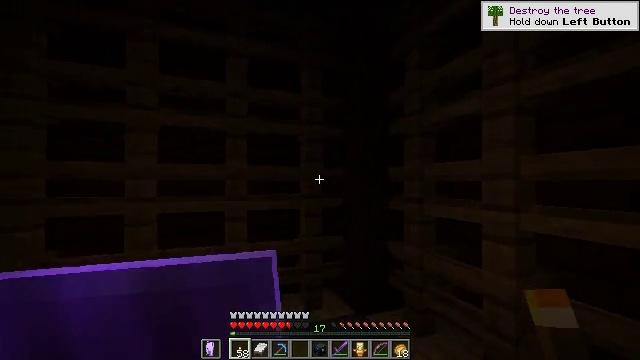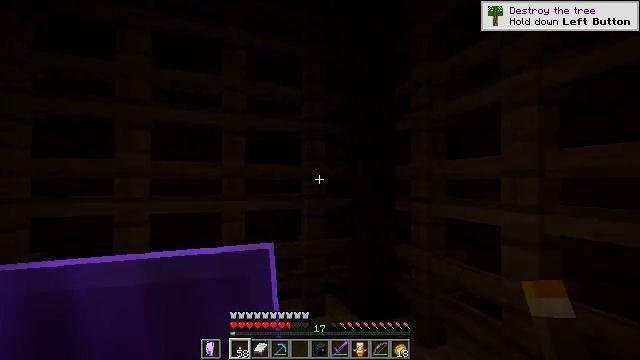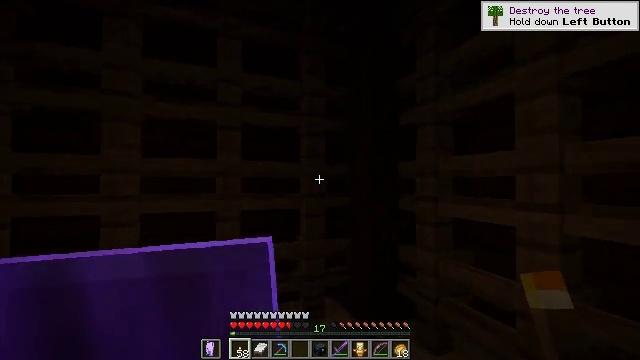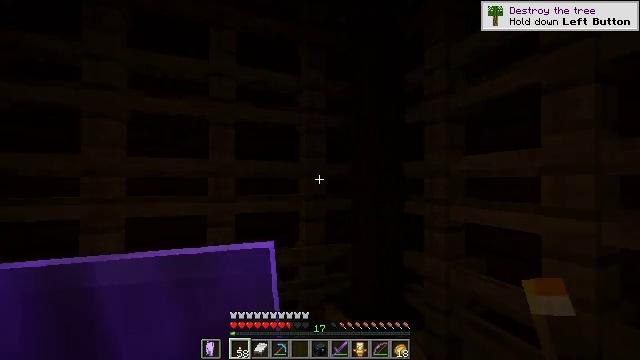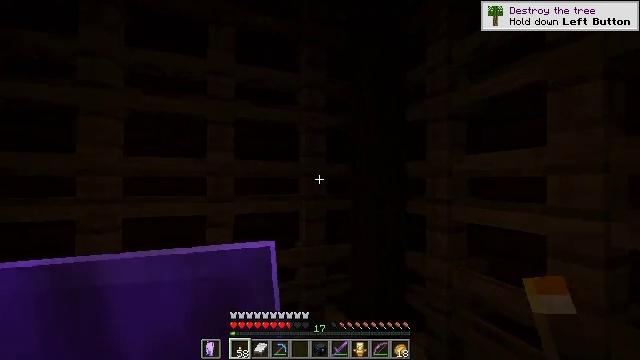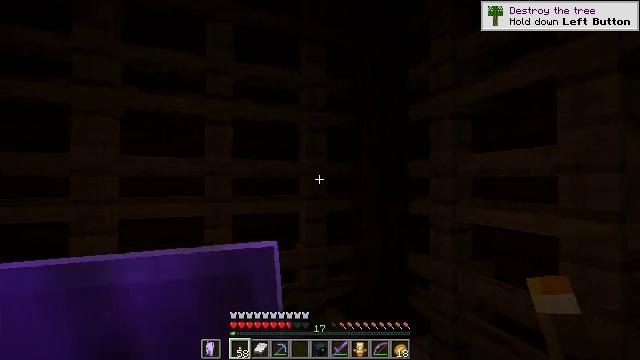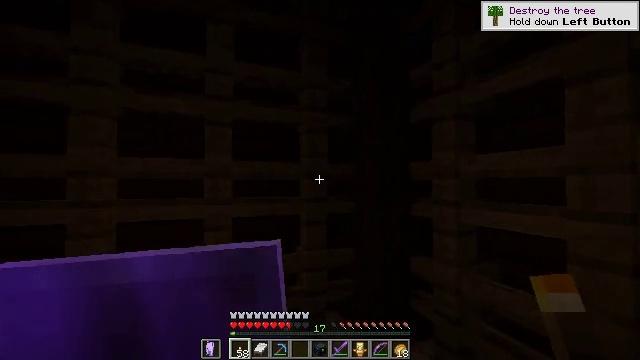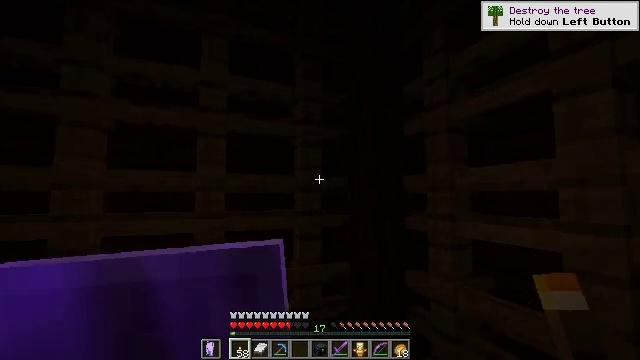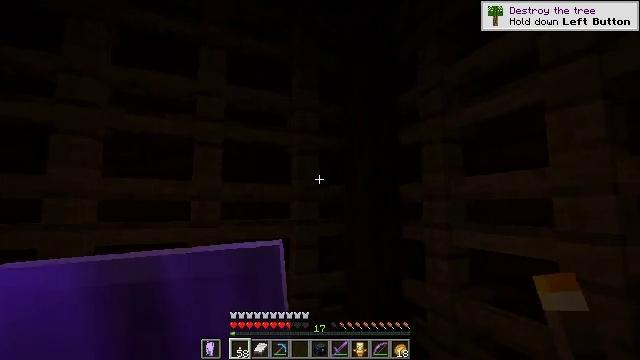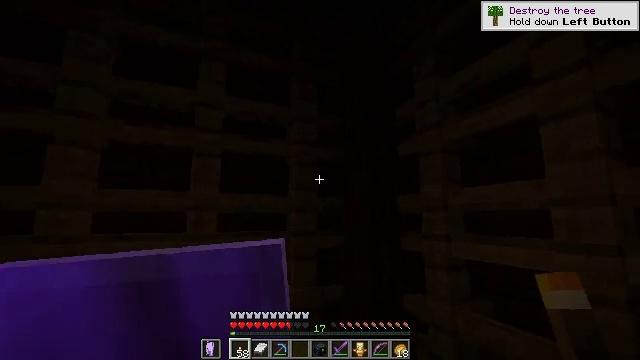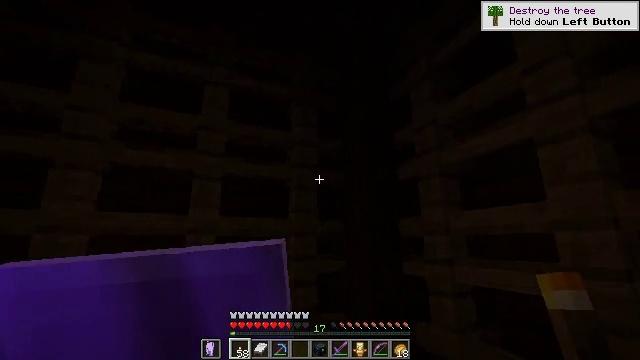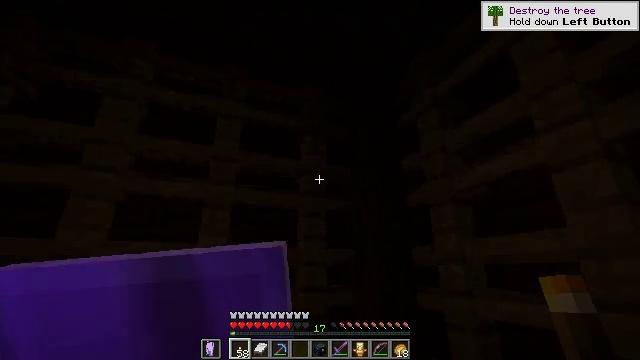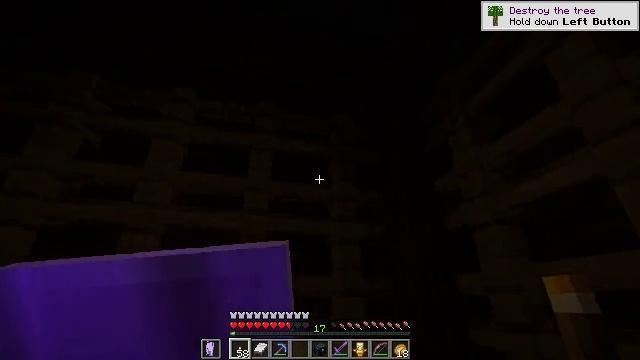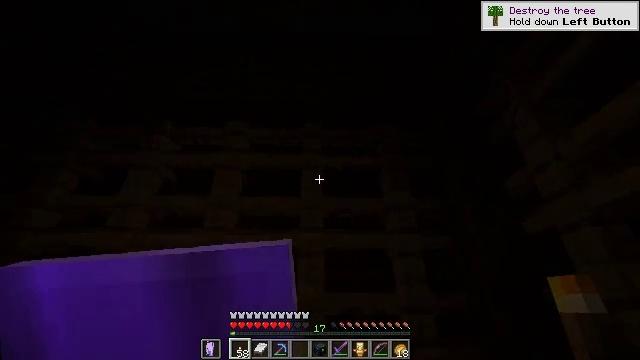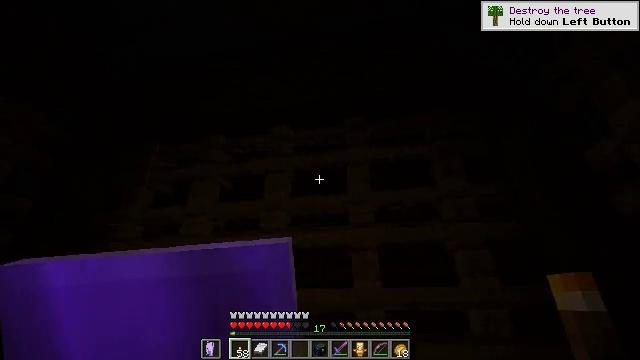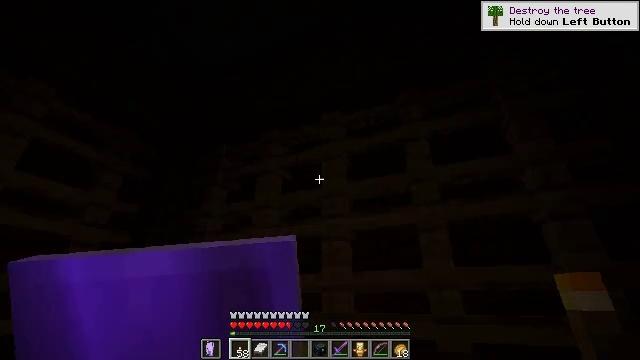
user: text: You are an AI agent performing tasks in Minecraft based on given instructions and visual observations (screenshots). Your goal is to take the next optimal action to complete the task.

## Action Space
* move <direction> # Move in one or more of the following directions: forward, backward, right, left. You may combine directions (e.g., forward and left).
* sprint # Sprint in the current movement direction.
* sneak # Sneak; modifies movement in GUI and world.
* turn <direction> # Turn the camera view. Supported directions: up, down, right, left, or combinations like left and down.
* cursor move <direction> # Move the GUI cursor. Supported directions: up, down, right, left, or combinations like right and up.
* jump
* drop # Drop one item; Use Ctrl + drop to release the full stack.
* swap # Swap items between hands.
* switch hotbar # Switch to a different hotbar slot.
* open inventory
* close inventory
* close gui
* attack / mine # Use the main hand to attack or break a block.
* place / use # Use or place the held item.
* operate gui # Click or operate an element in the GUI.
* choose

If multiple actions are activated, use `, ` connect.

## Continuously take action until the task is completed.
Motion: motion action
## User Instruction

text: Destroy the gray carpet to gather it.
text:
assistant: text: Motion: move forward
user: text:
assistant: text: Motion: move forward
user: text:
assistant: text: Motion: no_op
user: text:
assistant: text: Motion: no_op
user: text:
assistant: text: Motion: no_op
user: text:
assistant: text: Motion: no_op
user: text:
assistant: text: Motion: turn right and up
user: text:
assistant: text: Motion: turn up
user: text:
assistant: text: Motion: turn up
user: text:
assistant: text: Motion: turn up
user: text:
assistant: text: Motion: turn left and up
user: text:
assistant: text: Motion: turn left and up
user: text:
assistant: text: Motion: turn left and up
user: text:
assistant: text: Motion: turn left
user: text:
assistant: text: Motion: turn left and down
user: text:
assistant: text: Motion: turn left and down
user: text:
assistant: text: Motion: use / place
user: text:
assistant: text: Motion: use / place
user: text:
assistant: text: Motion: use / place
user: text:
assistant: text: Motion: use / place
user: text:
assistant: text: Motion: no_op
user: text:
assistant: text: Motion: no_op
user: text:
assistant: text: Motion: no_op
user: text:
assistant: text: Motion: turn right and down
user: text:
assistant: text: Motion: turn right and down
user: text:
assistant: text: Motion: turn right and down
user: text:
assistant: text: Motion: turn right and down
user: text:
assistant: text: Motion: use / place
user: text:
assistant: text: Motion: use / place
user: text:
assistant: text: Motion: use / place